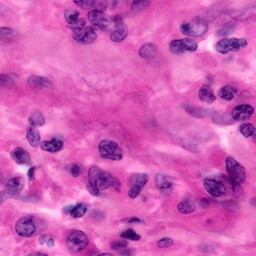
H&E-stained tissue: Pancreatic